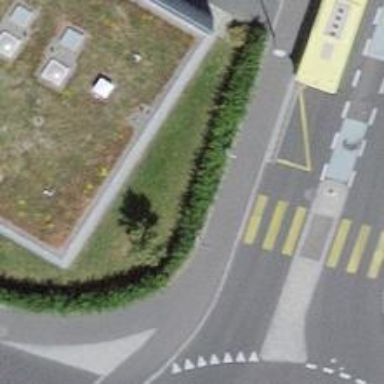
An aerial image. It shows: Bus stop with platform for public transport.